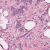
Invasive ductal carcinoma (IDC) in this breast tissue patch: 1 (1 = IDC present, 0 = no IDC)